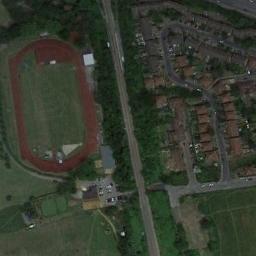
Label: ground_track_field